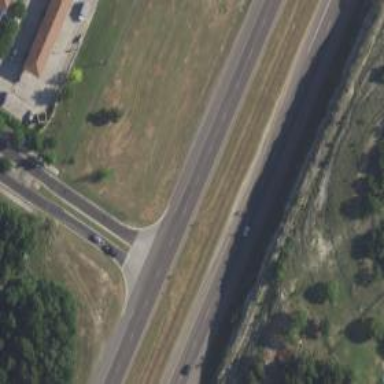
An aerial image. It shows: Expressway with asphalt surface classified as trunk highway.